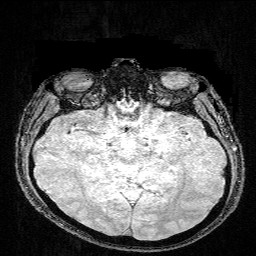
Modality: FLASH
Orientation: coronal
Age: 30
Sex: male